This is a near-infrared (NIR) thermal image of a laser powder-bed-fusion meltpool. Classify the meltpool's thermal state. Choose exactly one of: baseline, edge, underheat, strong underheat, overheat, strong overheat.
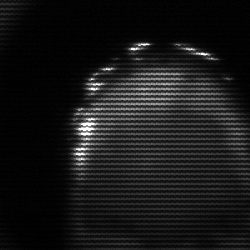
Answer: edge